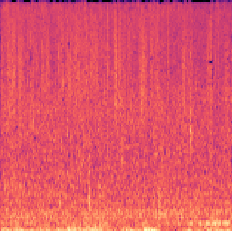
Sound class: Rain